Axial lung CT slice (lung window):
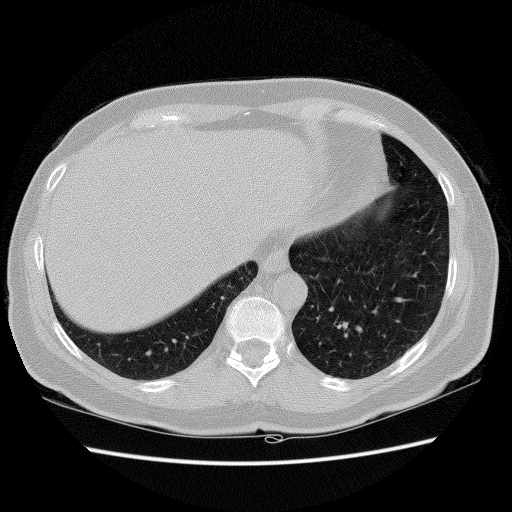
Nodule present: no